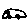
Label: car